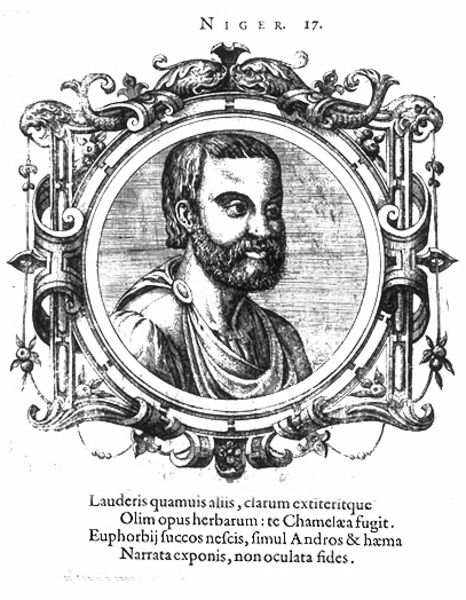
Titel: Bildnis des Niger
Institution: (Seriendruck)
Schlagwörter: kopf, mann, umhang, vogel, blume, frisur, mund, nase, ohr, profil, schwarz, stirn, zeichnung, blick, obst, tuch, ornament, bart, augen, kragen, rahmen, vollbart, bild, bildnis, hals, portrait, porträt, spiegel, auge, gewand, haare, brosche, brustbild, knopf, ohren, kreis, oval, rund, tondo, schärpe, schrift, schnabel, grafik, graphik, dekor, ornamente, spange, unterschrift, medaillon, druck, stich, schwarzweiß, text, wappen, halbprofil, voluten, toga, männerkopf, emblem, grieche, nummer, latein, lateinisch, fibel, schriftz, schulterstück, niger, lauderis, 17, romer, lateiin, olim, svärpe